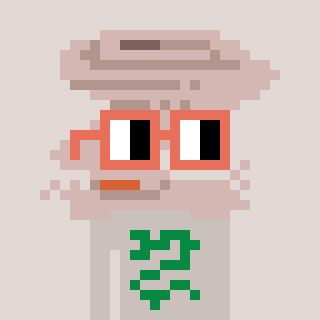
a pixel art character with square orange glasses, a tornado-shaped head and a foggrey-colored body on a warm background